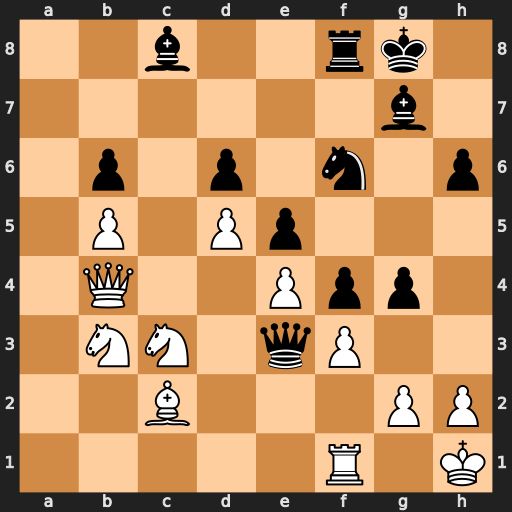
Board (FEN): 2b2rk1/6b1/1p1p1n1p/1P1Pp3/1Q2Ppp1/1NN1qP2/2B3PP/5R1K
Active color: w
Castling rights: -
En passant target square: -
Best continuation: Nd1 Qe2 Rf2 Qxf2 Nxf2